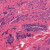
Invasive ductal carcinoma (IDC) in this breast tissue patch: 0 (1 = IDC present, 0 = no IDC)